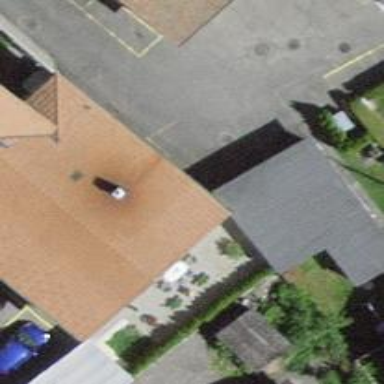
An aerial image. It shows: Garage.